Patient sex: M
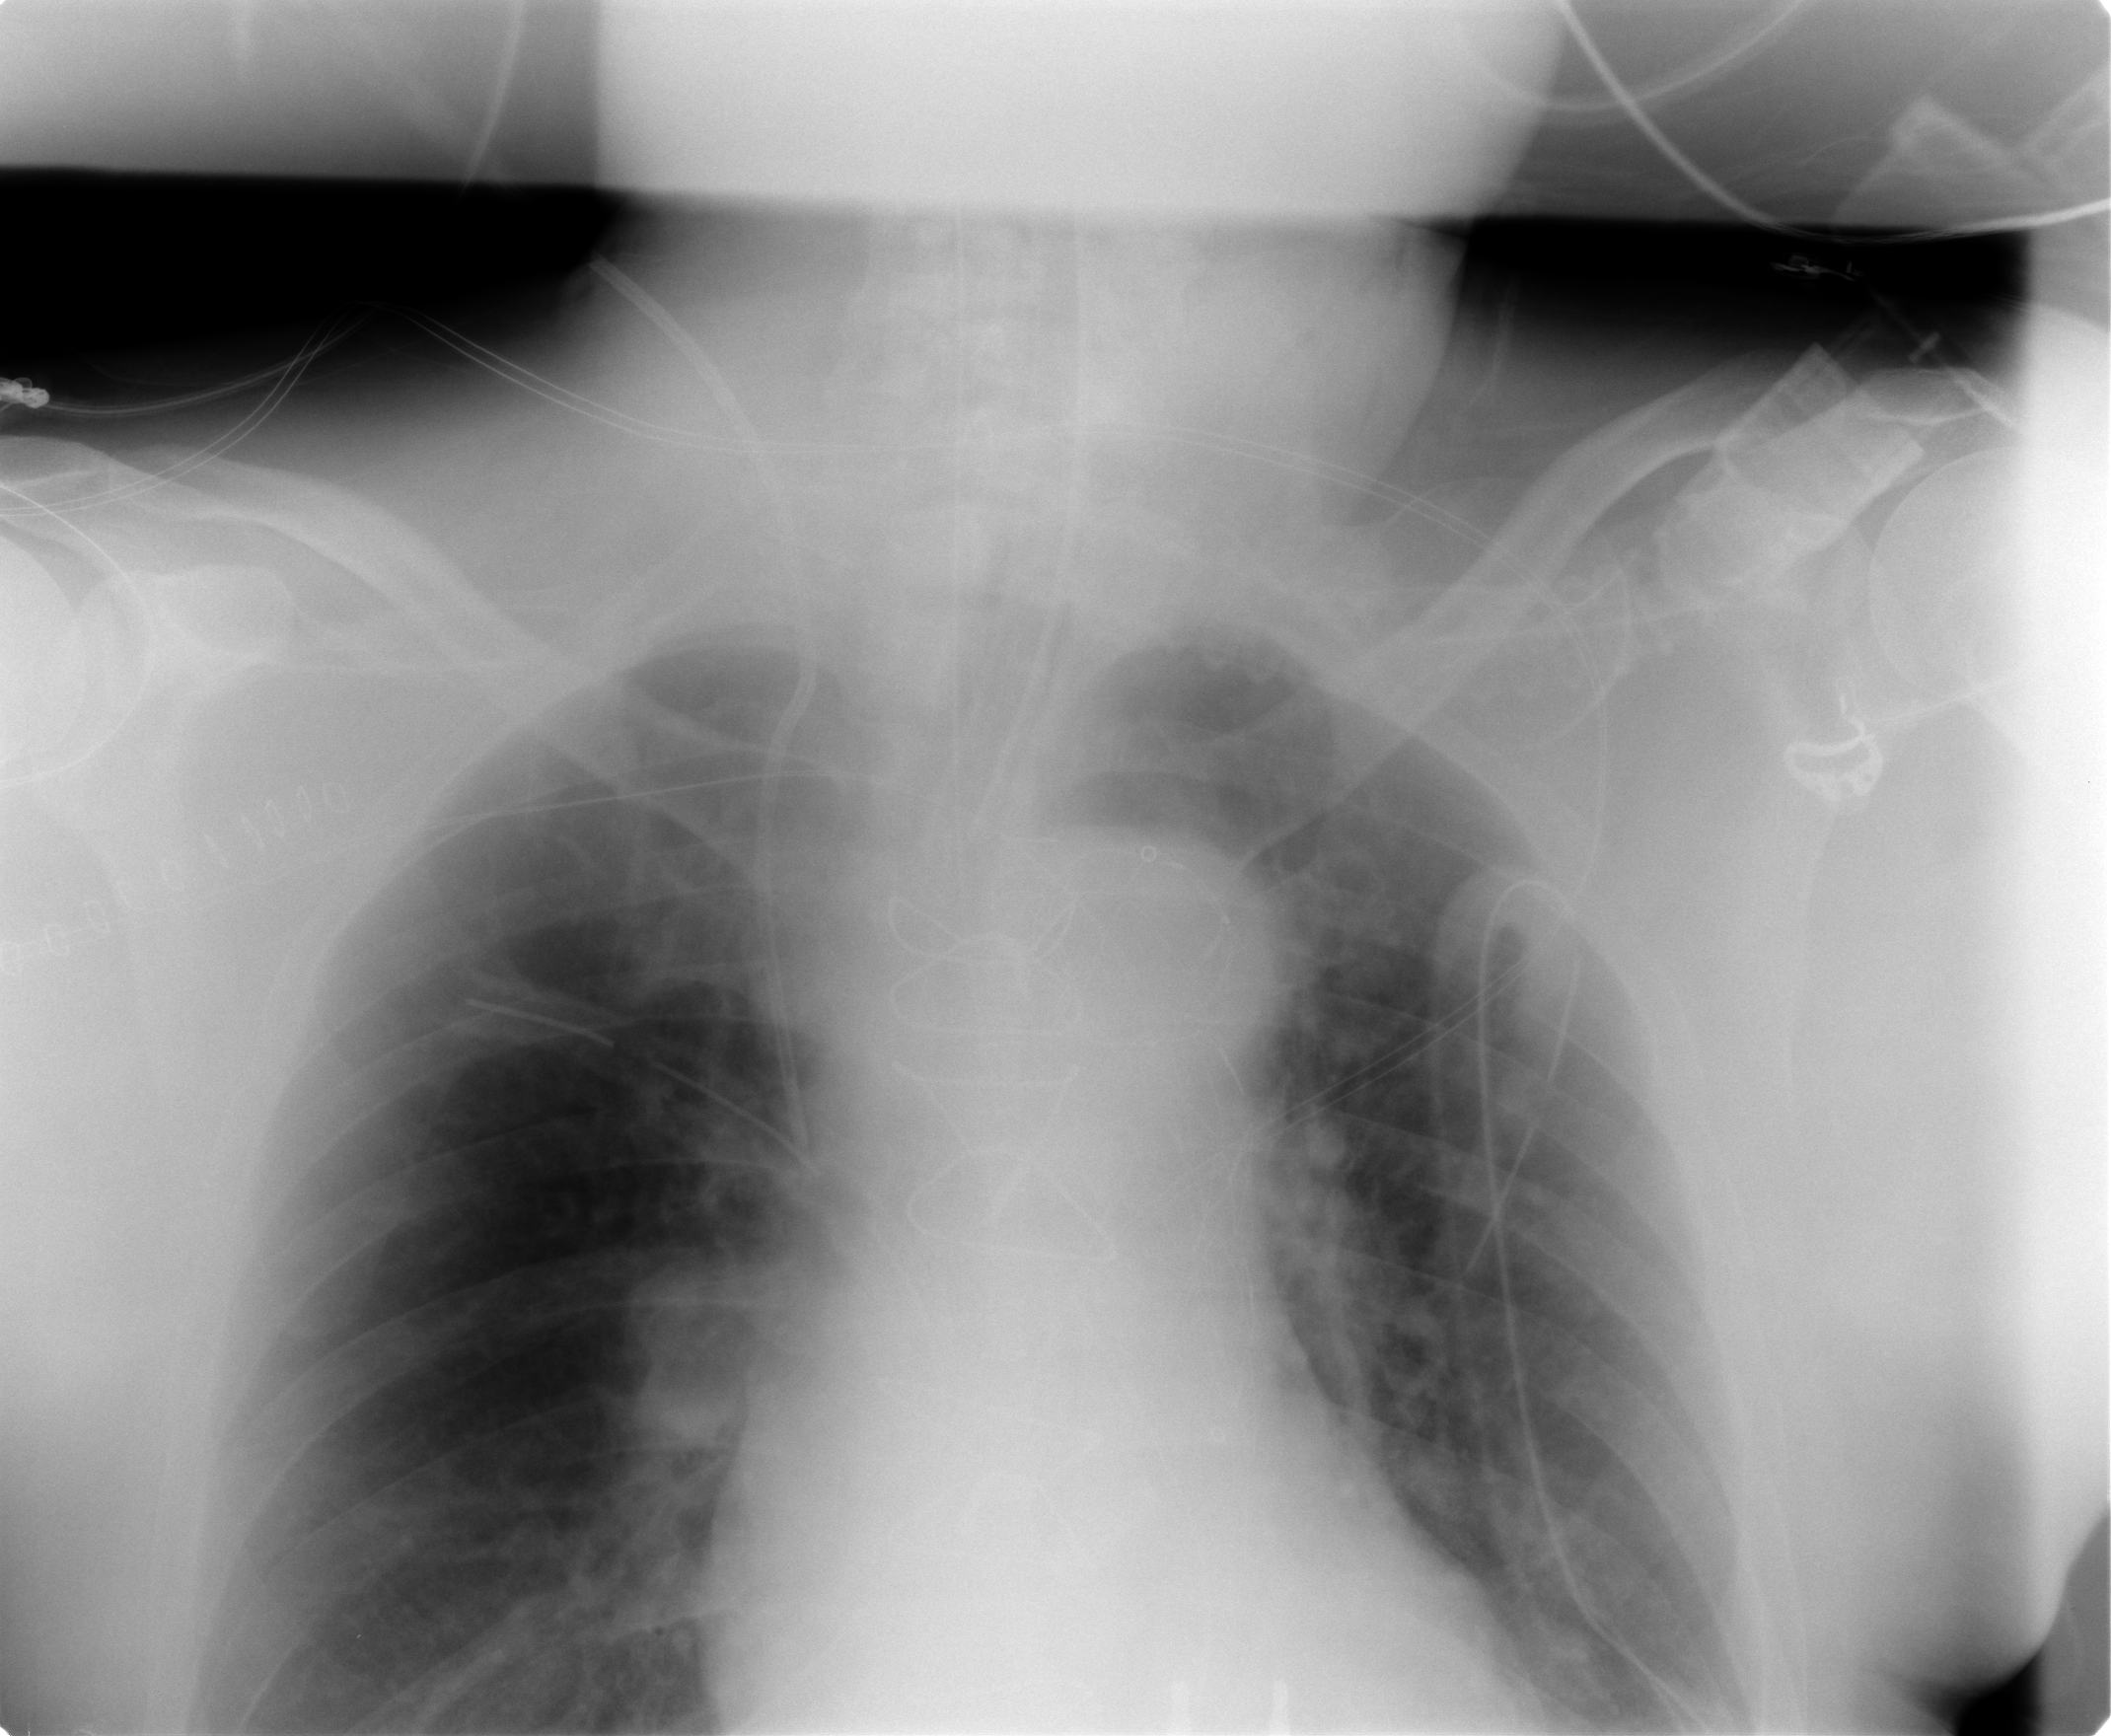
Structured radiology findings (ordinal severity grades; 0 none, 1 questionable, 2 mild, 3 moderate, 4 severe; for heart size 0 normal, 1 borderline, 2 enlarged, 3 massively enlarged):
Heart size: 0
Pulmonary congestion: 2
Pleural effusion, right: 0
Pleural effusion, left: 2
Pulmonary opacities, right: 0
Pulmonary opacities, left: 2
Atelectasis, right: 2
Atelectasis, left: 1